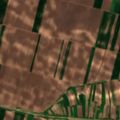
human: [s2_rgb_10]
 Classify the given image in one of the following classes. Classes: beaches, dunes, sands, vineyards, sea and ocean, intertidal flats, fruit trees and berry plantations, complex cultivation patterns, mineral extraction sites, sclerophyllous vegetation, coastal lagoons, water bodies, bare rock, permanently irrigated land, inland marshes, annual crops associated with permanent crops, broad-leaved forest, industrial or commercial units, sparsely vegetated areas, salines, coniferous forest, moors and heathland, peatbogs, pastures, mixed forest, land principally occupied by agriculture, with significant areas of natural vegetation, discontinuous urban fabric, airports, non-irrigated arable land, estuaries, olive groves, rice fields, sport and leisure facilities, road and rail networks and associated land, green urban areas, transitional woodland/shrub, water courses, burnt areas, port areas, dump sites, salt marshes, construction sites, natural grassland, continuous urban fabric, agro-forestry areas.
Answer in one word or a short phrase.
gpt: non-irrigated arable land, transitional woodland/shrub